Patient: sex F, age 26
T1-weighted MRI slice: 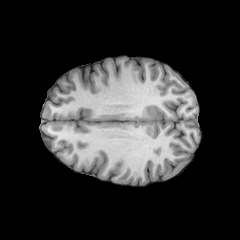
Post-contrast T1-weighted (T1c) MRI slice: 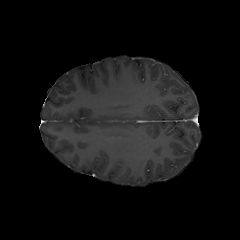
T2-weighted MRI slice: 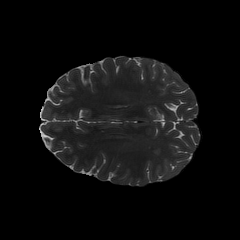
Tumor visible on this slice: no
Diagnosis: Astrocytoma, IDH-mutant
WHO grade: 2